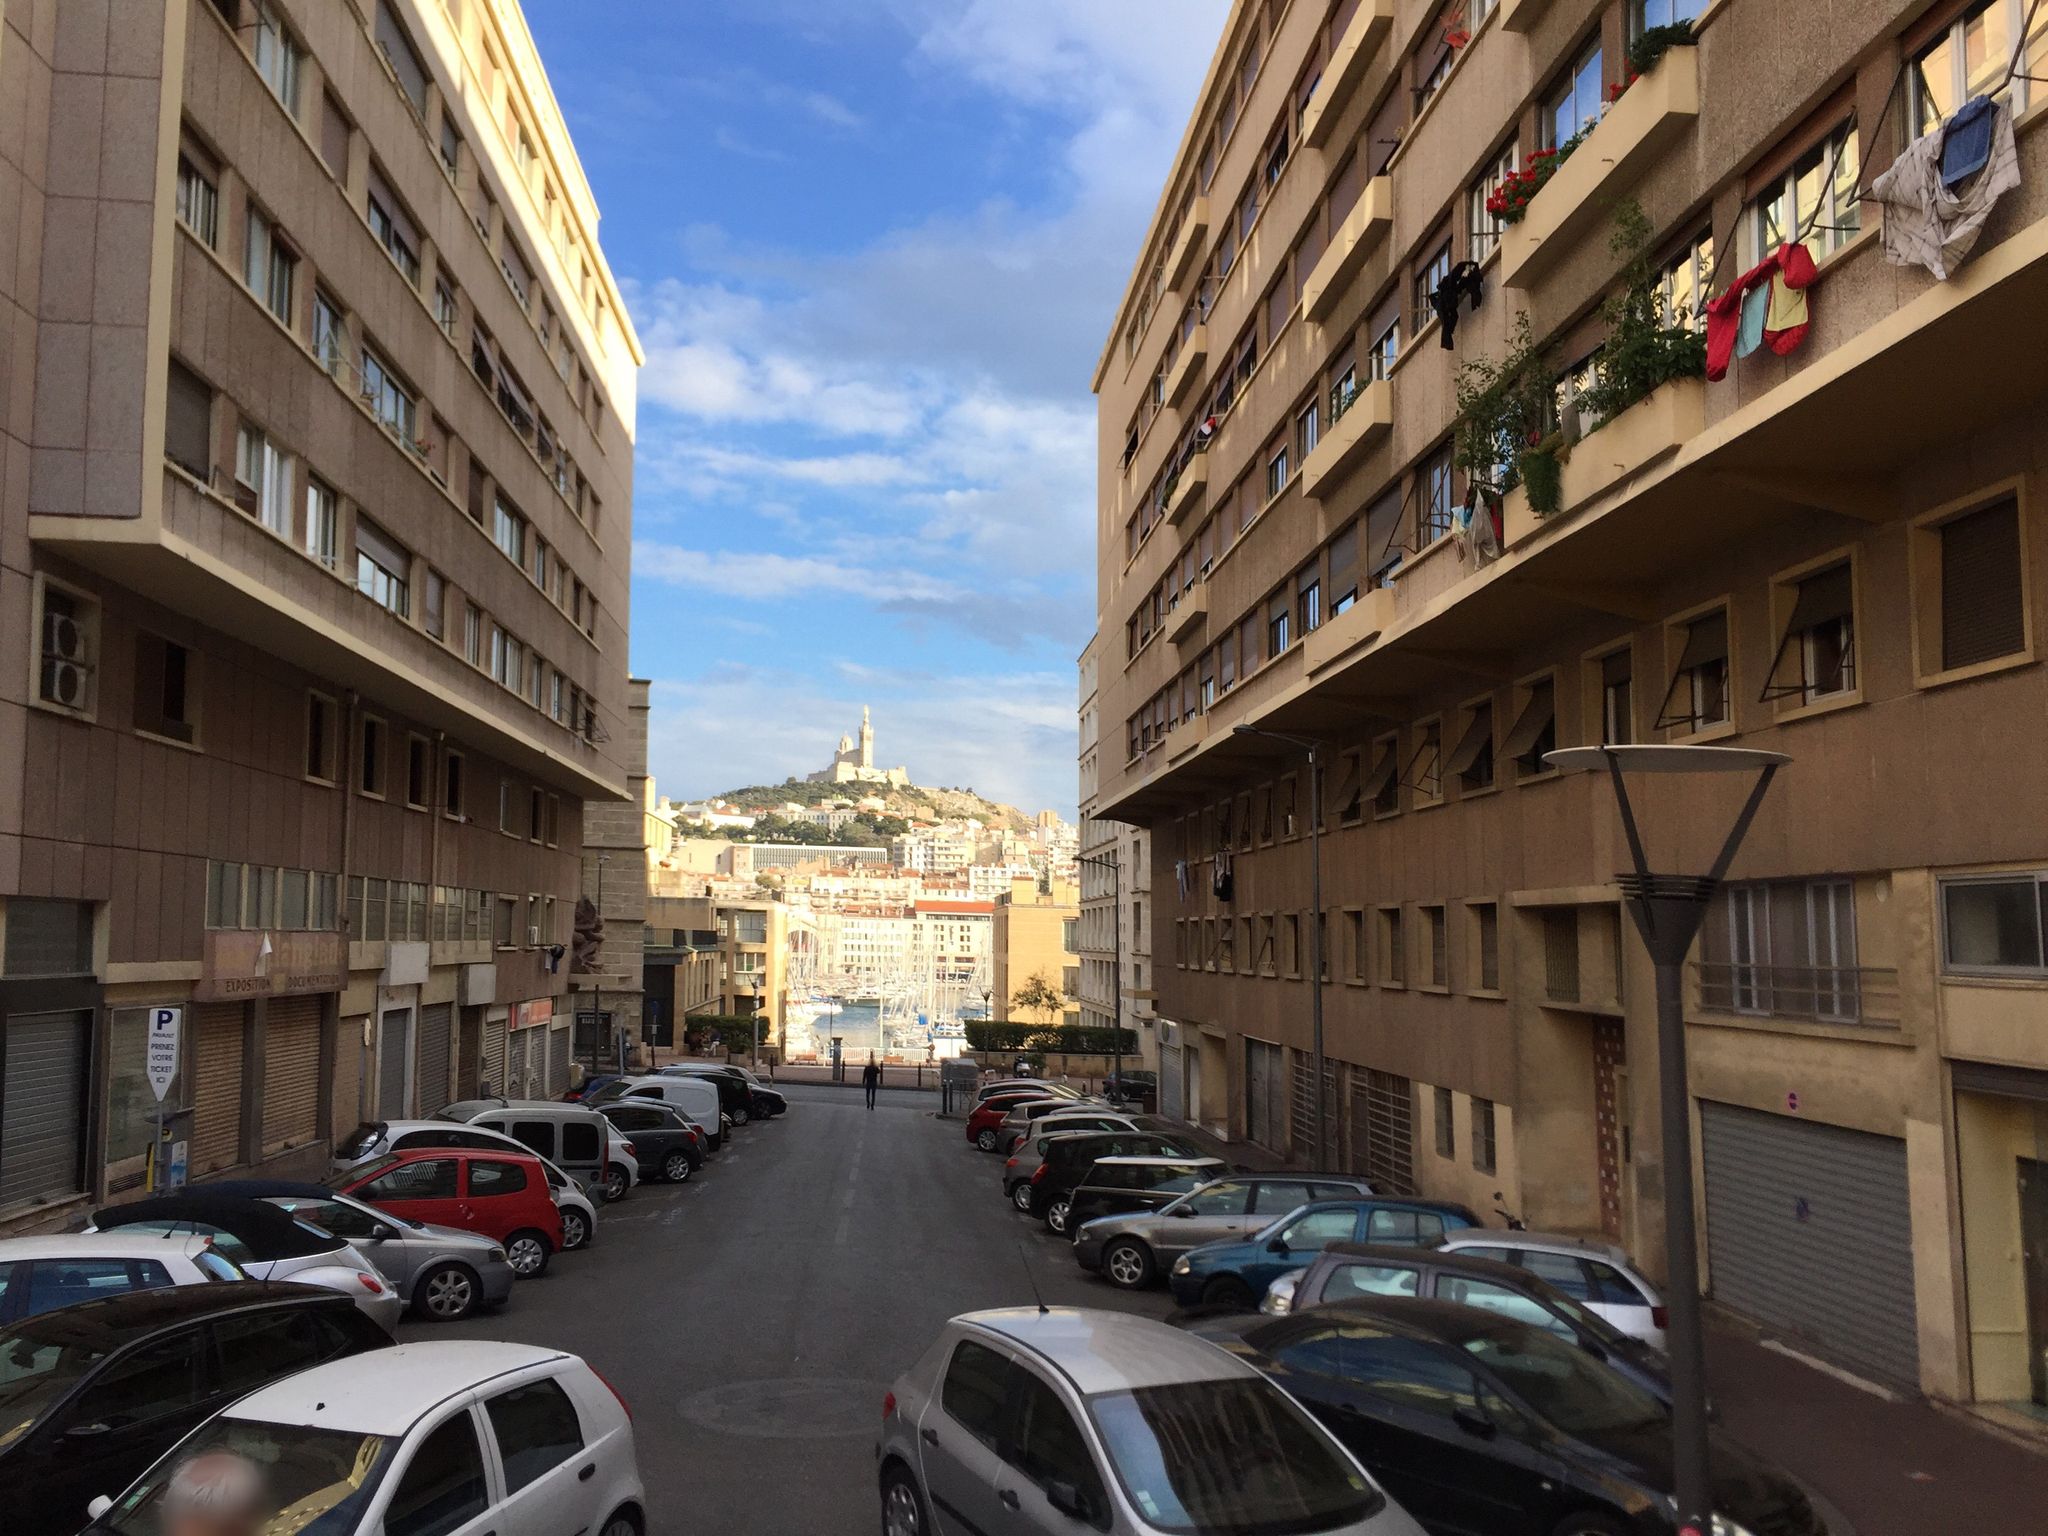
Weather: clear
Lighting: day
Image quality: good
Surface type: walking surface
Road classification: steps, residential, pedestrian
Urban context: urban centre
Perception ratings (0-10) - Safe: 5.96, Lively: 8.64, Beautiful: 5.61, Boring: 1.65, Depressing: 4.21, Wealthy: 7.8